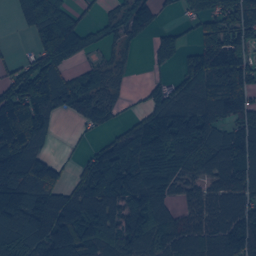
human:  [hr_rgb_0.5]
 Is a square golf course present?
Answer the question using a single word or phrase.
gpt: no

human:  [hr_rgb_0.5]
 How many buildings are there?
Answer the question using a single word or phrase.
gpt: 90

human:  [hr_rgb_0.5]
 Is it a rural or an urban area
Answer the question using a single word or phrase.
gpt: rural

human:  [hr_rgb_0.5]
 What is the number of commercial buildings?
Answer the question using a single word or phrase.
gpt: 0

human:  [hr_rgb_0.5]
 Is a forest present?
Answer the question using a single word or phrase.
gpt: yes

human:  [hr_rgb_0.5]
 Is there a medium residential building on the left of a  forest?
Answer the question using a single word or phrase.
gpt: yes

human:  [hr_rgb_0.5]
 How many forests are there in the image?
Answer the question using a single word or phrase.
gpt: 277

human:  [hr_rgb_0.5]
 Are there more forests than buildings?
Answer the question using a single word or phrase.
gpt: yes

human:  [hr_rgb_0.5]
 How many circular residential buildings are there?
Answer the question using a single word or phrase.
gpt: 0

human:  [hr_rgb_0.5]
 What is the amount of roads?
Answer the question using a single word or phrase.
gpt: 148

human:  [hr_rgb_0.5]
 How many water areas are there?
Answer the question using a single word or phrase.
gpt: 14

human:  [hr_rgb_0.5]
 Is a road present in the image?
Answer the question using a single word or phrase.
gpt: yes

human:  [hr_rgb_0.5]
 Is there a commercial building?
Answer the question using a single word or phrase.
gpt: no

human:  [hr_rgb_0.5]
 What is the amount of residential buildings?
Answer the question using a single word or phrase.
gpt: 90

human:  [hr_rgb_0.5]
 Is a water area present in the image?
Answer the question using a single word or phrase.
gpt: yes

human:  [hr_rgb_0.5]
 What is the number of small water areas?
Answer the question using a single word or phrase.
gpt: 9

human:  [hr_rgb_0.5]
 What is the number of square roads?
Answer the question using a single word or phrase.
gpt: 0

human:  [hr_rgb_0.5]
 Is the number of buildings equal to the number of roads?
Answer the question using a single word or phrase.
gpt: no

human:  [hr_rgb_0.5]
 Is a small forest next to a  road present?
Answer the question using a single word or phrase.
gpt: yes

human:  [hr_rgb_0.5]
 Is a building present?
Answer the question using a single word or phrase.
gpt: yes

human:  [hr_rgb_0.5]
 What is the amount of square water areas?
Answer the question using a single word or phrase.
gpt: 4

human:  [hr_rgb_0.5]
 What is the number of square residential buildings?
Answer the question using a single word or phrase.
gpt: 0

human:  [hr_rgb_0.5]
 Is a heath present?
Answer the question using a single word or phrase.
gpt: yes

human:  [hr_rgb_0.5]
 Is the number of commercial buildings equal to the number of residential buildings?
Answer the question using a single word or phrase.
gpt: no

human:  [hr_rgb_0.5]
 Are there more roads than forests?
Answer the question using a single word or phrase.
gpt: no

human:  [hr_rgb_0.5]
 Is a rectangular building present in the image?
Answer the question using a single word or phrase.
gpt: yes

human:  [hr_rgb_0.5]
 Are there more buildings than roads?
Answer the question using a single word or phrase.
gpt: no

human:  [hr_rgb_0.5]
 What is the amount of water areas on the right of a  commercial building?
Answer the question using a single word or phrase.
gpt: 0

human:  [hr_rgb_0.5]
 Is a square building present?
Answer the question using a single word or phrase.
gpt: no

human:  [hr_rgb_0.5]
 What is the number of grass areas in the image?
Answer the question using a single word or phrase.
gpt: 59

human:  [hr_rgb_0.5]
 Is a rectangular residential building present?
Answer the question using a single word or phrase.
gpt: yes

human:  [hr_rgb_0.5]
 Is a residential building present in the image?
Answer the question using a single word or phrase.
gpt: yes

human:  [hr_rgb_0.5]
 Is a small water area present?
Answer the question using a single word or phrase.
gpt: yes

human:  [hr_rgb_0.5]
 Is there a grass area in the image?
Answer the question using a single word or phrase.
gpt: yes

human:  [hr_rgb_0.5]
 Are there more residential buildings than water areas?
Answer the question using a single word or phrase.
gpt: yes

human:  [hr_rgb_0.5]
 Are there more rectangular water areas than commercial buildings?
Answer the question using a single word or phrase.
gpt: yes

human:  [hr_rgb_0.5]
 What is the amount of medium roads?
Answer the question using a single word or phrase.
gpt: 0

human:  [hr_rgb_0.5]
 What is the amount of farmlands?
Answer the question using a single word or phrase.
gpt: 24

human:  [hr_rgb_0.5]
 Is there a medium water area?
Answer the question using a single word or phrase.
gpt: yes

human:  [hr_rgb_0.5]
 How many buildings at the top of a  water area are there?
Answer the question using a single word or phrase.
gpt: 85

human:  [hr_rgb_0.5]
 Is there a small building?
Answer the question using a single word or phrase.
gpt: yes

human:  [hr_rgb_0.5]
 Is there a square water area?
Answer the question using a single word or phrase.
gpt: yes

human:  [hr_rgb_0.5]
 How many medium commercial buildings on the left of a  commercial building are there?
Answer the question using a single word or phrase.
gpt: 0

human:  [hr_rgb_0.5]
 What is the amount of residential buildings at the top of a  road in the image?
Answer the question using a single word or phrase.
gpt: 90

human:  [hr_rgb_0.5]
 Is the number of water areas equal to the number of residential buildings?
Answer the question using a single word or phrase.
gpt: no

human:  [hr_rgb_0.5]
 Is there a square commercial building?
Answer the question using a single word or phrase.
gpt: no

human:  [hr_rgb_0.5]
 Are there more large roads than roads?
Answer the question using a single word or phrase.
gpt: no

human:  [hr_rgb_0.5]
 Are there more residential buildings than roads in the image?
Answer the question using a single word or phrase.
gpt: no

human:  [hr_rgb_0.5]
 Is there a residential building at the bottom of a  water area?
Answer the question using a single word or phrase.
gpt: yes

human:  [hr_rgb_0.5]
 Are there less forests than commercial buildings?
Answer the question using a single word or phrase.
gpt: no

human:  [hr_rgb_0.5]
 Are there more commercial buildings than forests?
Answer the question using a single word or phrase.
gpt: no

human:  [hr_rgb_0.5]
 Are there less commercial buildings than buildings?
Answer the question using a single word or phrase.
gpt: yes

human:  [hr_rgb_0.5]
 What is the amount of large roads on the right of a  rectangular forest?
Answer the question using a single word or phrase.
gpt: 0

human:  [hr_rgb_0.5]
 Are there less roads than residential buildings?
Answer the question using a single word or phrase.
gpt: no

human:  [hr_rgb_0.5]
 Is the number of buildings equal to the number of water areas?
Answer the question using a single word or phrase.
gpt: no

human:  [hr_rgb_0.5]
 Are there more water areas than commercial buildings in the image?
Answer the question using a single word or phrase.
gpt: yes

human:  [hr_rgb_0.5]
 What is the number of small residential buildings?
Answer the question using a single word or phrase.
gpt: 88

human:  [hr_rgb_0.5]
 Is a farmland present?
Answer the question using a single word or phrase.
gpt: yes

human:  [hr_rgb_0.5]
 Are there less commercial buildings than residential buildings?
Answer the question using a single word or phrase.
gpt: yes

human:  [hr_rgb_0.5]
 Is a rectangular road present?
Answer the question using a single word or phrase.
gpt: no

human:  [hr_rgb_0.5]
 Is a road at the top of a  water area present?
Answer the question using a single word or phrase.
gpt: yes

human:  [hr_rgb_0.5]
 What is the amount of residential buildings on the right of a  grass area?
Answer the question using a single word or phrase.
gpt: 90

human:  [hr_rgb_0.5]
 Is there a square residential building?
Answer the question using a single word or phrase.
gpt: no

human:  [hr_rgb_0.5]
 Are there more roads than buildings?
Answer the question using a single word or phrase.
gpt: yes